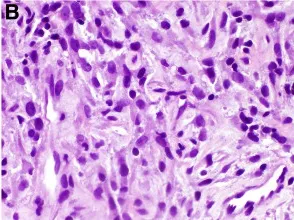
Histopathologic examination of formalin fixed paraffin embedded (FFPE) biopsied tissue from the presumed primary tumor site. (B) High power (400x). Short atypical spindle cells with few mitotic figures.
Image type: pathology (h&e)